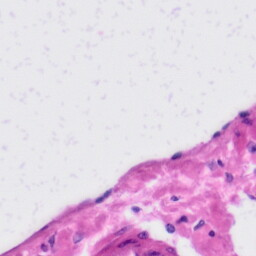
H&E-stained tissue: Liver